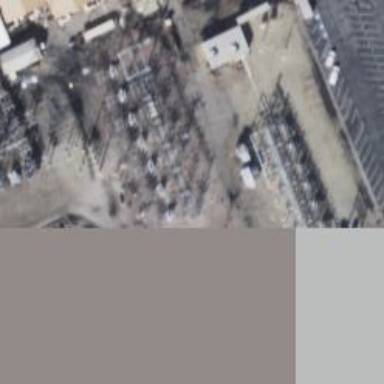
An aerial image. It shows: Switch used for power control.